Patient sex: F
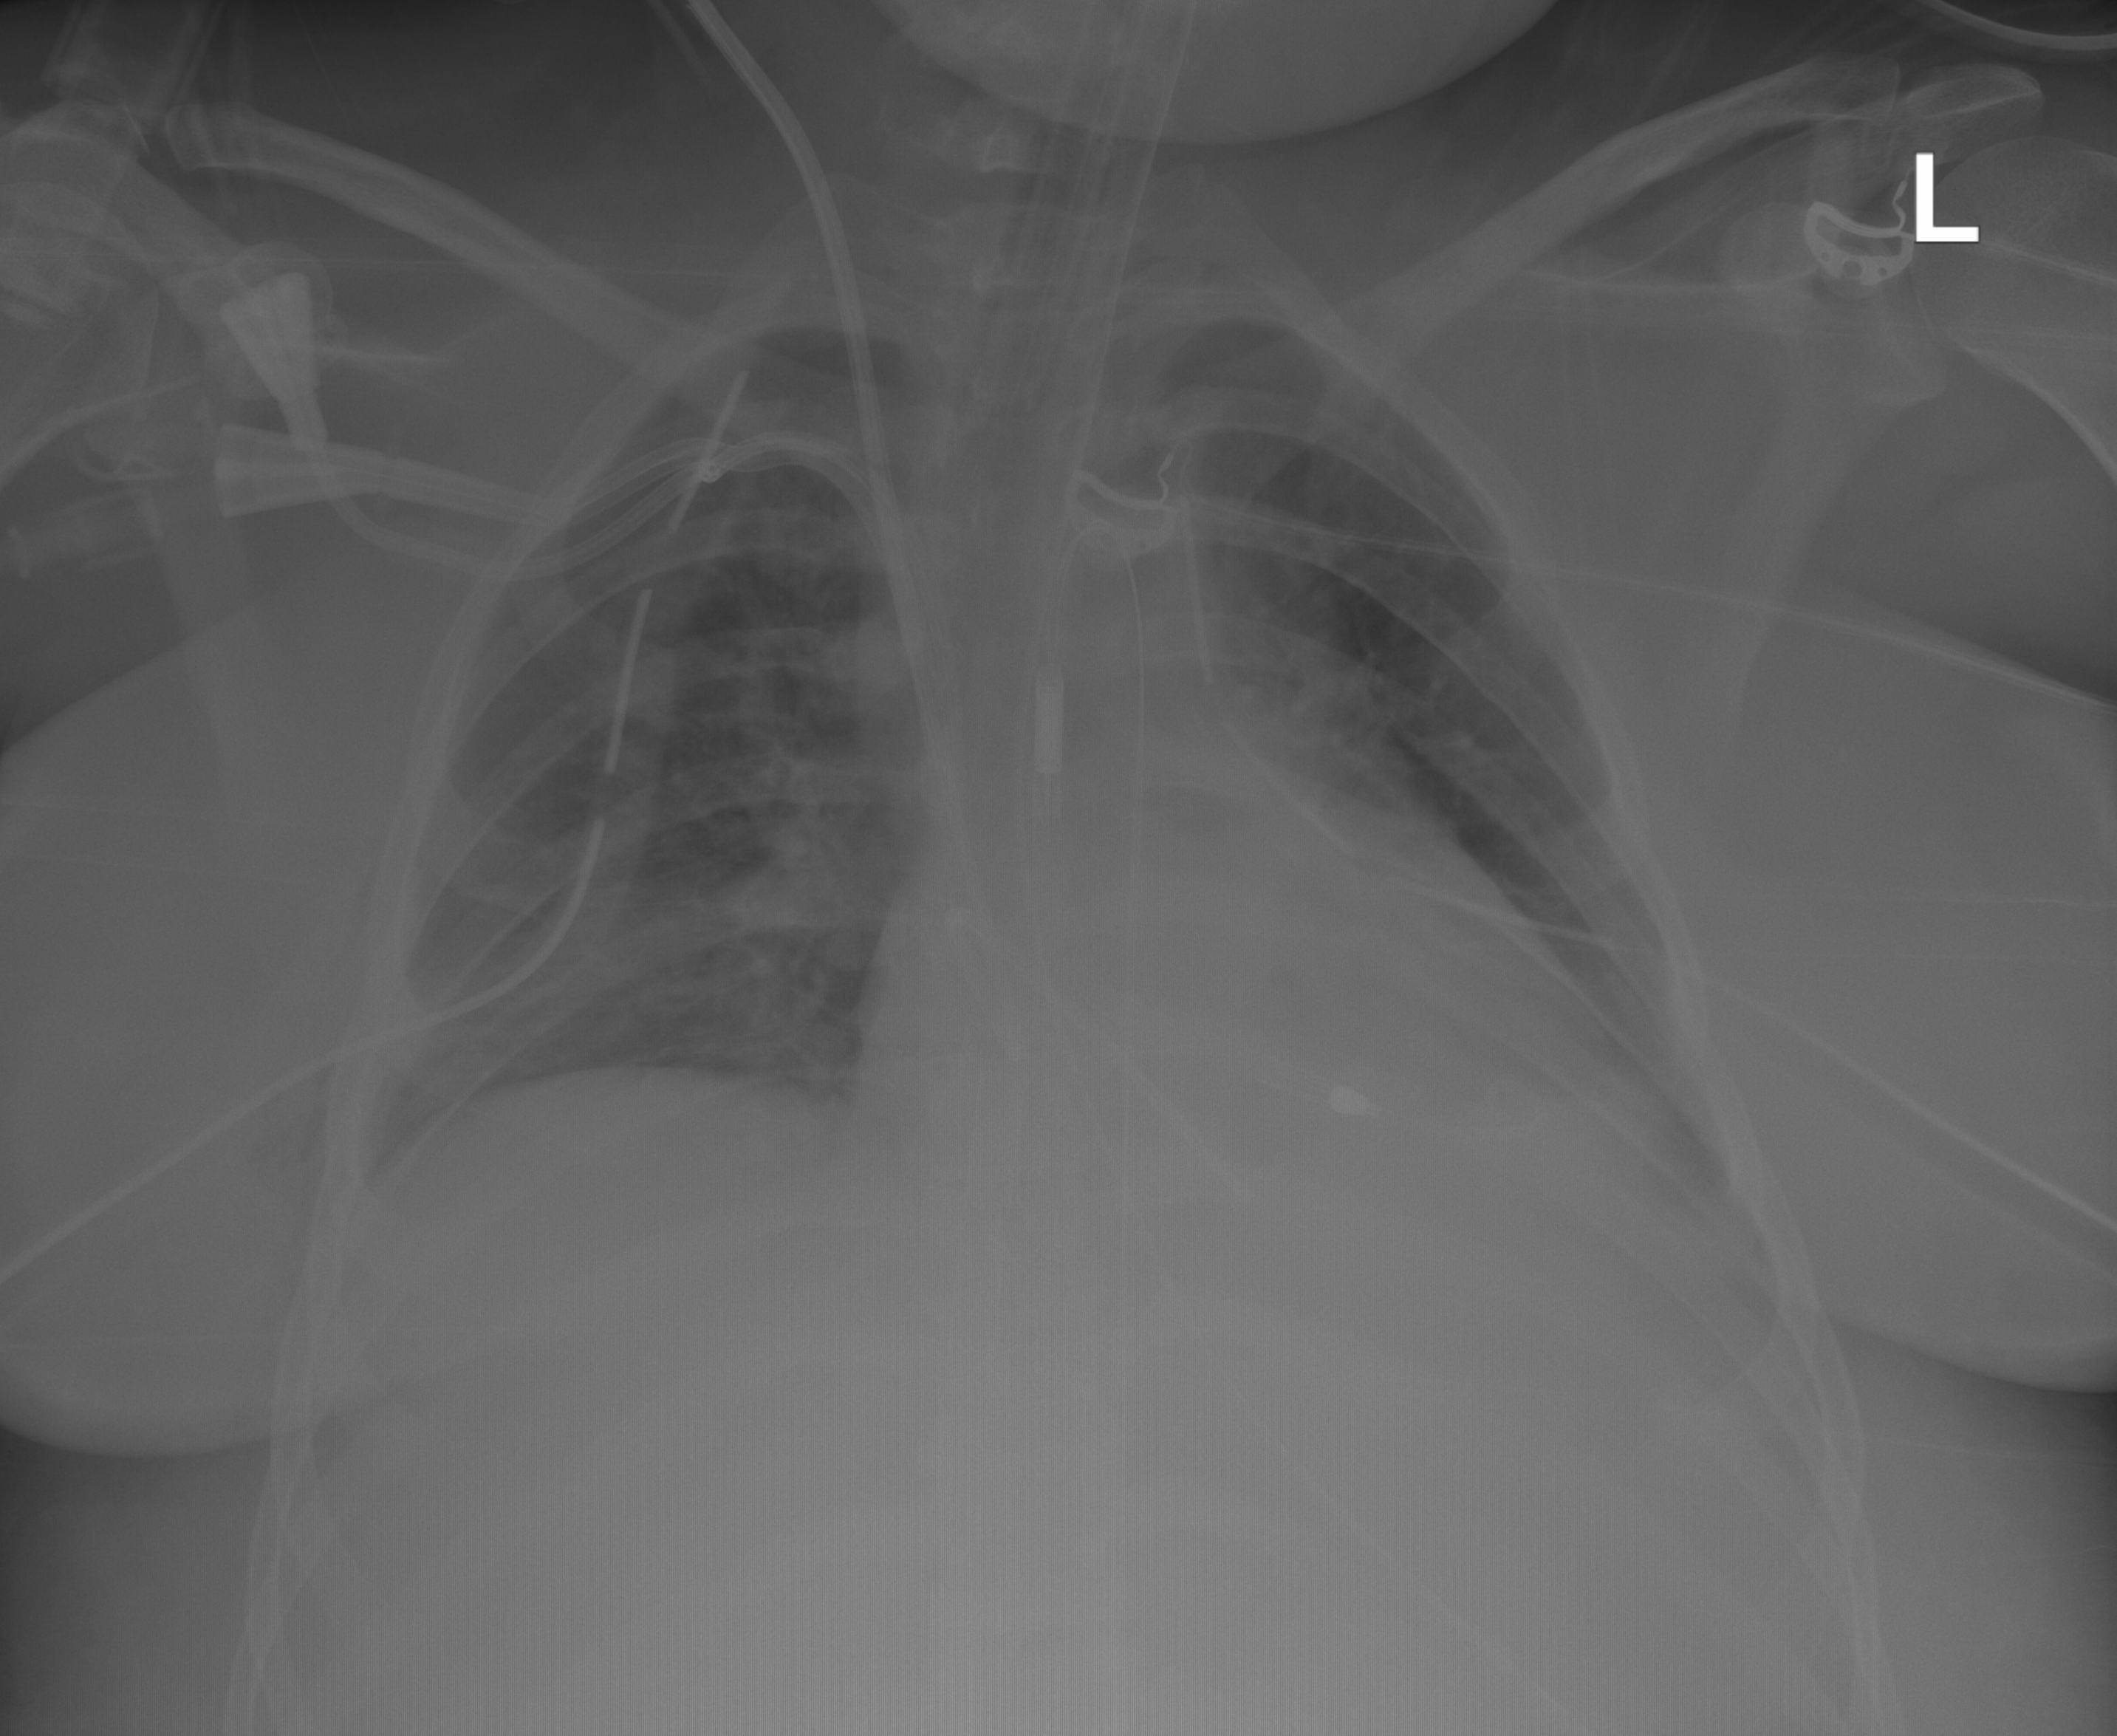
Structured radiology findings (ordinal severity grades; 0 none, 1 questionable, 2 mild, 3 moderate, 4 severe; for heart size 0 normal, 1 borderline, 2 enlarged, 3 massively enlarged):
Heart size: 2
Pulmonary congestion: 0
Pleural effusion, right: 3
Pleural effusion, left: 2
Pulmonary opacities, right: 3
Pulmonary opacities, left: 2
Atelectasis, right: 3
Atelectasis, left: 2